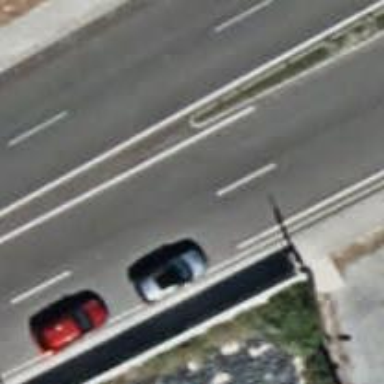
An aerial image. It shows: Trunk highway with parallel parking on the right lane.